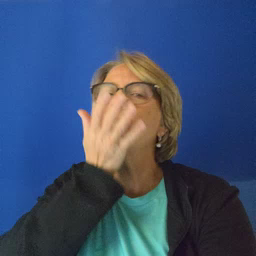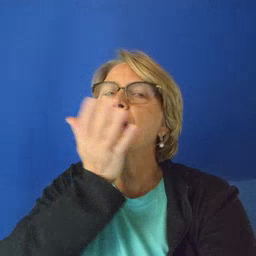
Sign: grass